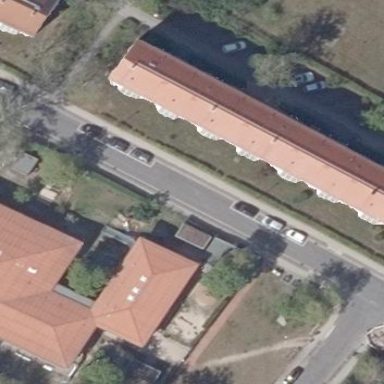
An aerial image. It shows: Building with gabled roof.